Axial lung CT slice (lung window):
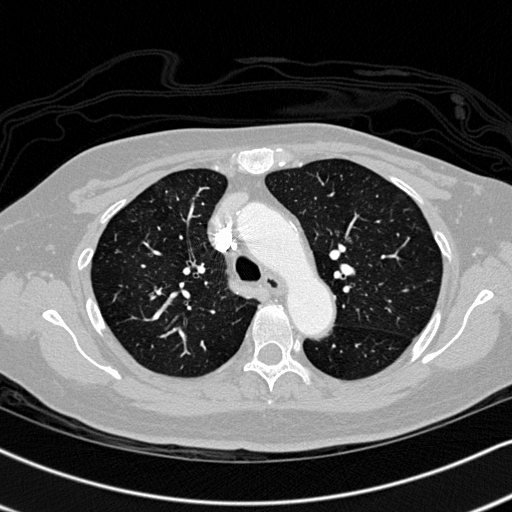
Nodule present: no